Question:
I want to create animation of curved line in as3 as it is shown in image. But I have not idea how to do this.
I can create first and last picture of animation by drawing api and curveTo method. But dont know how to do images between!
First curve on picture:
'''
line.graphics.moveTo(10, 200);
line.graphics.lineStyle(15);
line.graphics.curveTo(210,0,410, 200);
'''
I tryed draw states between in drawing editor.
Is there any way to create states between by using drawing api ?
Thanks for any advice.
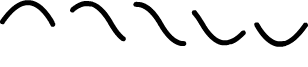
Answer: As mentioned using an 'ENTER_FRAME' is definitely an option when performing this kind of task. mentioned your curve does look like it's the sine curve. So one way you could implement this for some flexible adjustments:
Set some variables so you can adjust things like, radius, position, and size of the curve:
'''
private var origin:Point;
private var degree:int;
private var curveSize:int = 25; //radius
private var curveLength:int = 200;
'''
Then set it up with an 'ENTER_FRAME':
'''
//set the origin to whatever you like, i'm choosing the center from the center of the curve
origin = new Point( stage.stageWidth/2 - curveLength/2, stage.stageHeight/2 );
//create our sprite
sprite = new Sprite();
sprite.graphics.lineStyle( 2, 0xFF0000 );
sprite.graphics.moveTo( origin.x, origin.y );
addChild(sprite);
//add the listener
addEventListener( Event.ENTER_FRAME, drawCurve );
'''
Then it's pretty straight forward, we will increment the degree/rotation, apply the basic trig function solving for the y position, and follow our origin as it moves along the x axis:
'''
public function drawCurve( e:Event ):void {
if ( origin.x >= origin.x + curveLength ) {
removeEventListener( Event.ENTER_FRAME, drawCurve );
return;
}
degree += 2;
sprite.graphics.lineTo( ++origin.x, origin.y + curveSize * Math.sin( degree * Math.PI / 180 ) );
}
'''